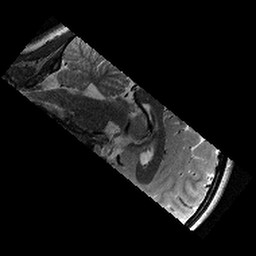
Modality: T2w
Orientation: sagittal
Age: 14
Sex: female
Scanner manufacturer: siemens
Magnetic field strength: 3 T
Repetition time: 9.23 s
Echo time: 0.067 s